Question:
I am trying to get the text on the edit of the combobox, but it returns only the first word and not the remaining.
'''
WinWaitActive("Properties")
Sleep(500)
$select = ControlGetText("Properties", "", "[CLASS:ComboBox; INSTANCE:1]")
MsgBox(0, "", $select)
'''
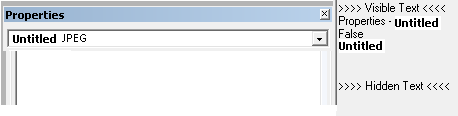
Answer: Just so this question can be closed as answered:
The JPEG part of that control is most likely owner drawn, it certainly isn't part of the standard control. As a result the standard control functions will not work on it.
The only remaining options are reading the program memory directly (depending on the language it was written in, and how the string is stored, that could be quite easy or practically impossible), or OCR. There are a number of OCR libraries made for AutoIt, just search the forums.